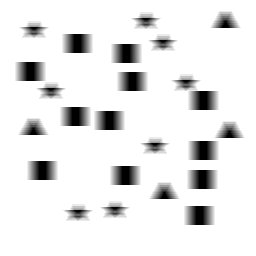
Squares: 12
Triangles: 4
Stars: 8
Total shapes: 24